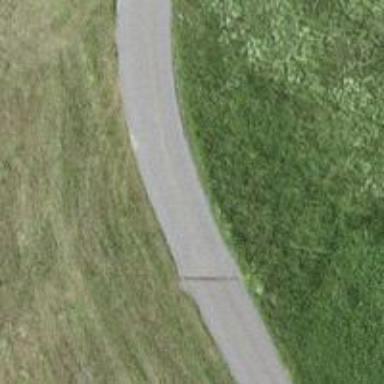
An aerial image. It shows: Unclassified road with asphalt surface.